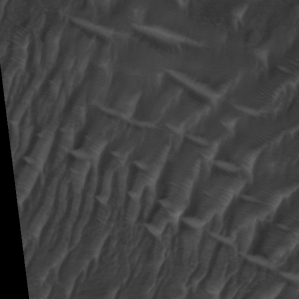
Label: non_frost